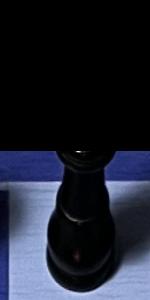
Label: King_Black